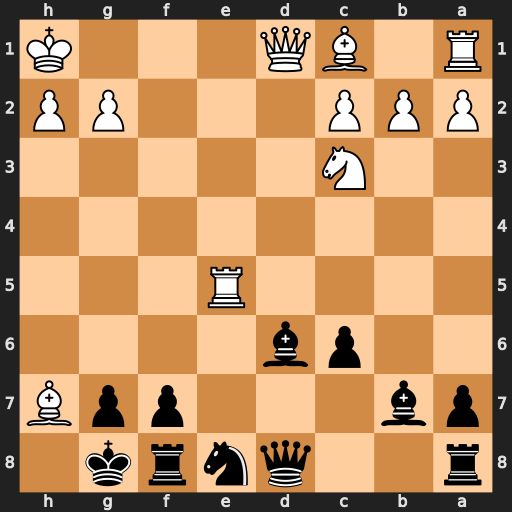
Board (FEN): r2qnrk1/pb3ppB/2pb4/4R3/8/2N5/PPP3PP/R1BQ3K
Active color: b
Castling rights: -
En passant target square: -
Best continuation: Kxh7 Rh5+ Kg8